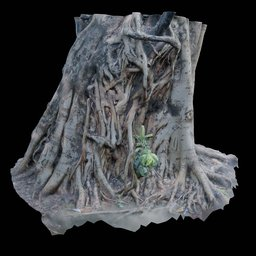
Label: nature